Question: I have a asp pie chart in c#
I know how to show percentage in the pie
or to show value number
but how can I show both of them in the same pie chart

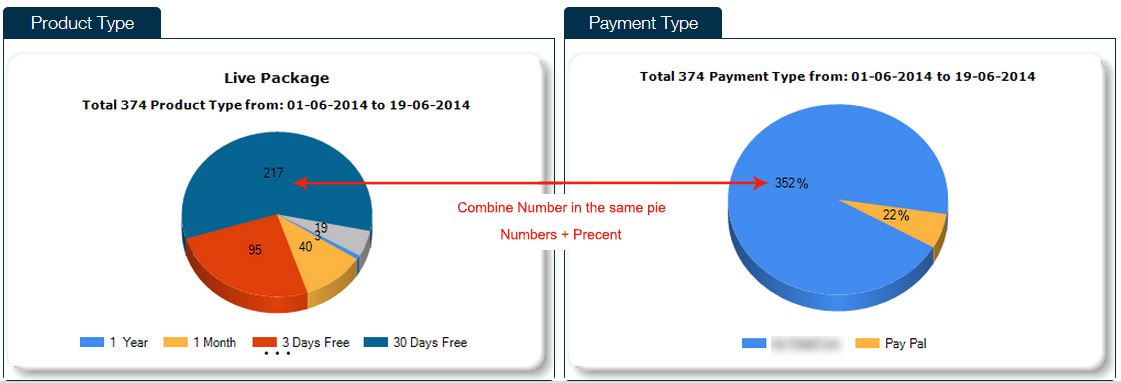
Answer: '''
foreach(DataPoint p in yourChart.Series["yourseries"].Points)
{
p.Label="#PERCENT
#VALX";
}
'''